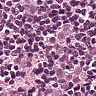
Metastatic tissue present: yes